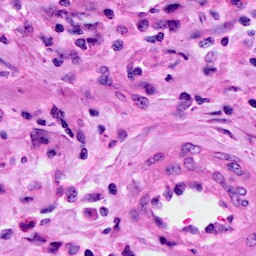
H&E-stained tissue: Cervix